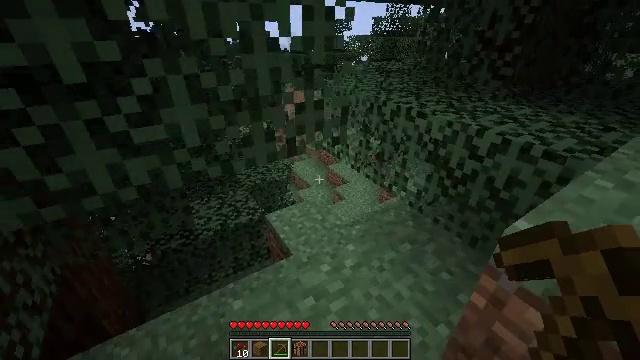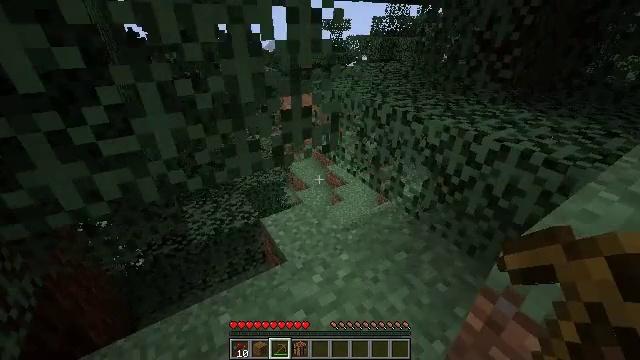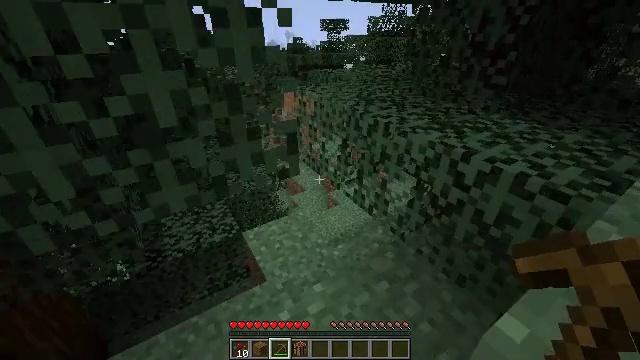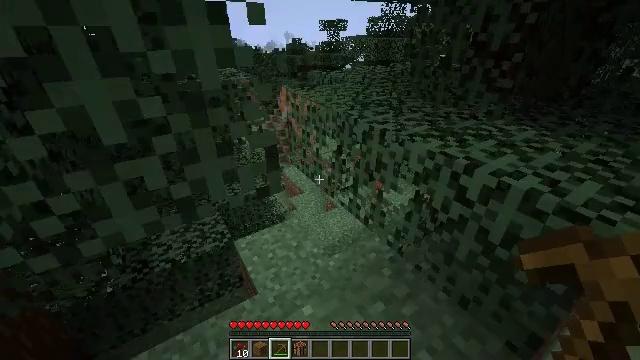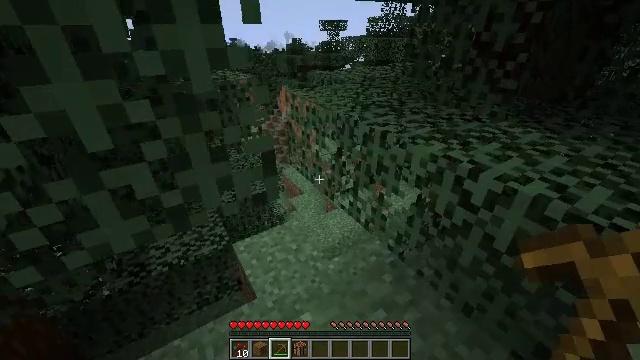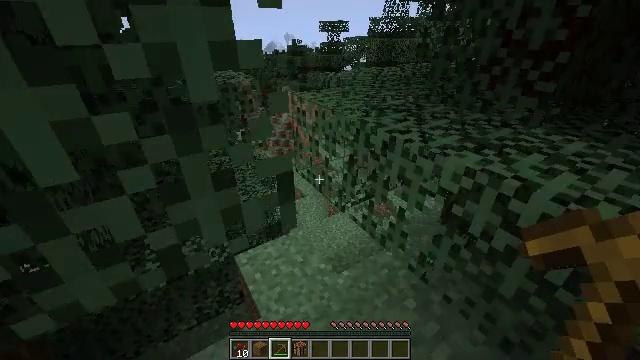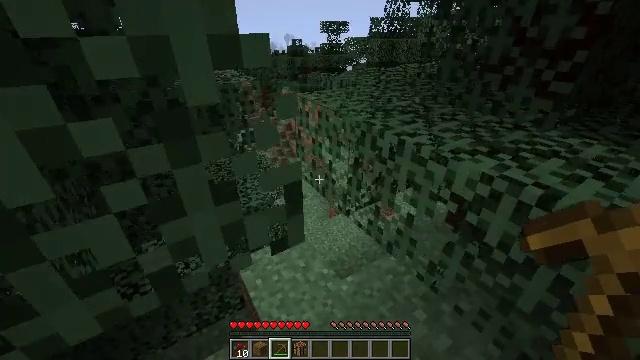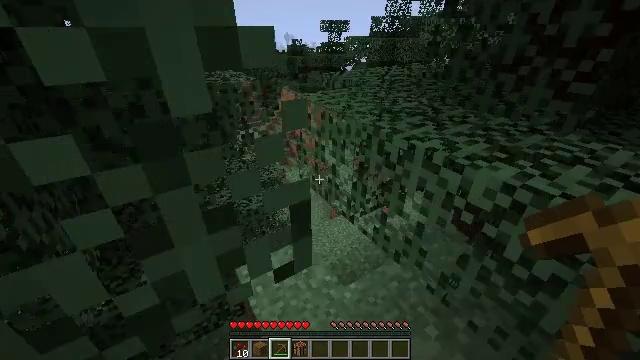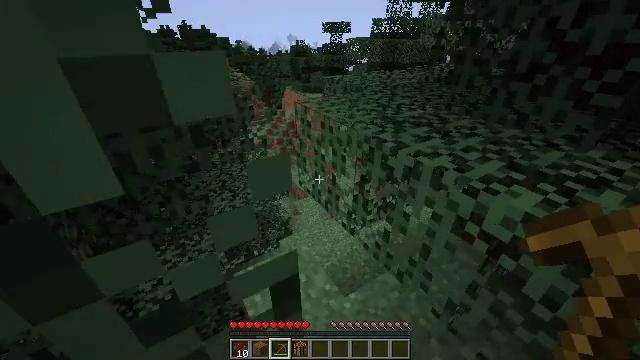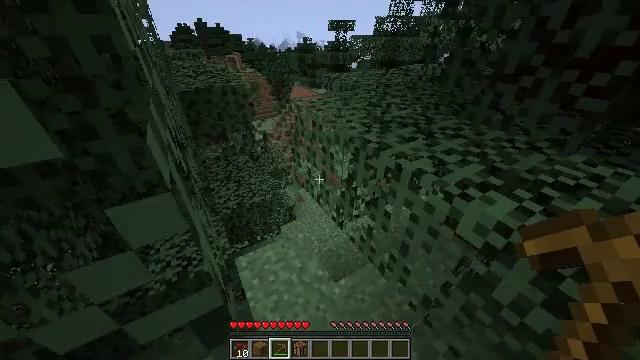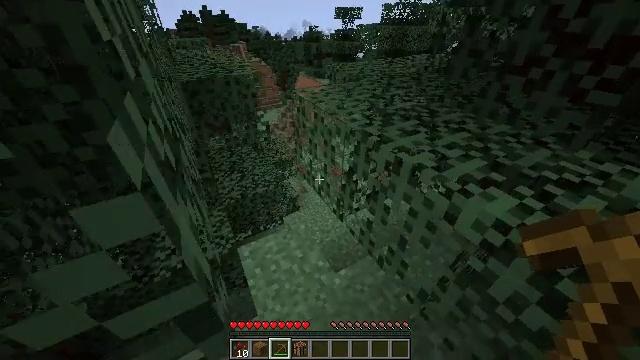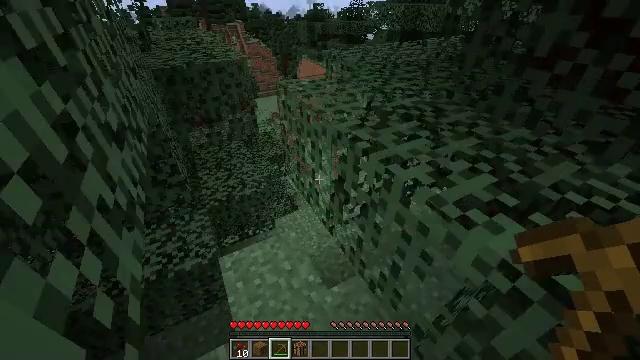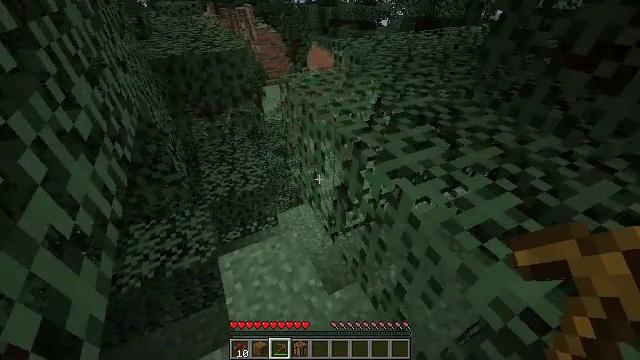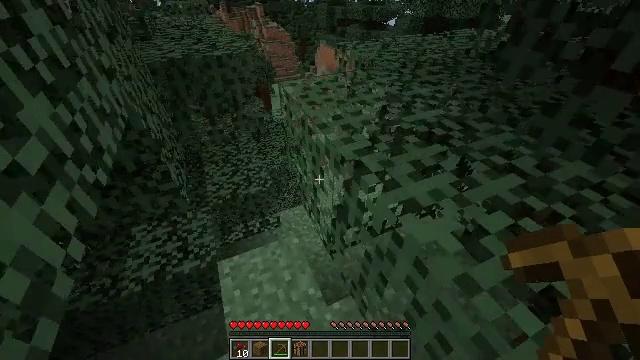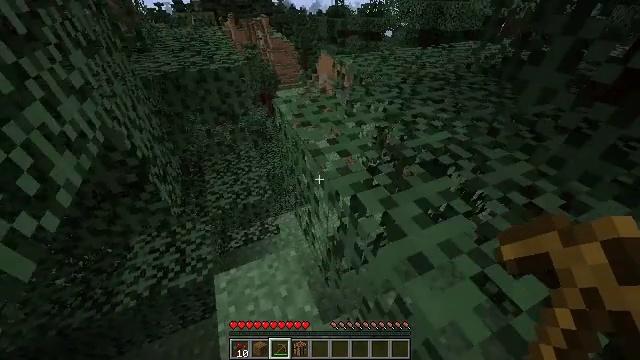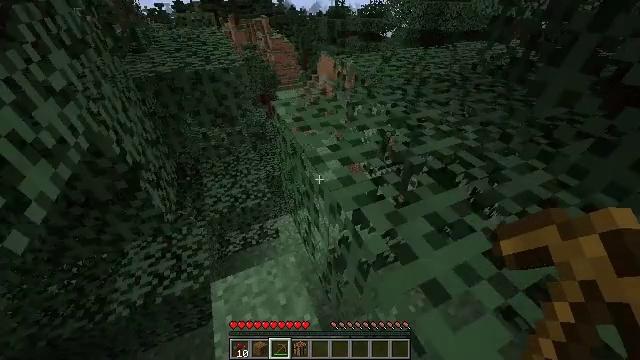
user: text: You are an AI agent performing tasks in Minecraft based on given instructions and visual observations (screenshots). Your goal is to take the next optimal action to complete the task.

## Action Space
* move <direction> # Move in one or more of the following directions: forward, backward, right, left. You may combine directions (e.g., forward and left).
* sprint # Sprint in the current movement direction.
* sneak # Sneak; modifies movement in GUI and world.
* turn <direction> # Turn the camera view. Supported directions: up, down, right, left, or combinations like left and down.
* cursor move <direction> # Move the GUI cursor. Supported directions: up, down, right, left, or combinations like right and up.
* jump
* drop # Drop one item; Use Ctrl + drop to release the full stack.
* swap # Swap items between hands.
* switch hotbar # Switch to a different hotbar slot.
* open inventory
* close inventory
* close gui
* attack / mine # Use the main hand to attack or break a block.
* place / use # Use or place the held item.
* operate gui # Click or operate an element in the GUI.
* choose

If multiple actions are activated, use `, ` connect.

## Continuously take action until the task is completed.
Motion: motion action
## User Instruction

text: Clear the sweet berry bush to collect the sweet berries.
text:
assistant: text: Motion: move forward and move right
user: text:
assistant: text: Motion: move forward and move right
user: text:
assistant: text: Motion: move forward
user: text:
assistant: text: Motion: move forward
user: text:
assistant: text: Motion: move forward
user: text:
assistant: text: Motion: move forward, sprint
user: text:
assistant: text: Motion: move forward, sprint
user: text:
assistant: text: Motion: move forward, sprint
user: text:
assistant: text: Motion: move forward, sprint, turn left and down
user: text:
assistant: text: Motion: move forward, sprint, turn left and down
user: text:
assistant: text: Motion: move forward, sprint, turn left and down
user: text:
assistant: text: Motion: move forward, sprint, turn left and down
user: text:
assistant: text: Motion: move forward, sprint, turn left and down
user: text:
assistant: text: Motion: move forward, sprint
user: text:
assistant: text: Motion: move forward, sprint
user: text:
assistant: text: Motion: move forward, sprint
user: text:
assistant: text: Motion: move forward, sprint
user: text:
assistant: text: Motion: move forward, sprint
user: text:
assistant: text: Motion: move forward, sprint
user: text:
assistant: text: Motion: move forward, sprint, turn up
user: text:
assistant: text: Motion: move forward, sprint
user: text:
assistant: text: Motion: move forward, sprint
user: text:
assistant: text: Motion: move forward, sprint
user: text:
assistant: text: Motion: move forward, sprint, turn right
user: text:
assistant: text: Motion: move forward, sprint, turn right
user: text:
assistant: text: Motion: move forward and move right, sprint, turn right
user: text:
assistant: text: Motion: move forward and move right, sprint, turn right
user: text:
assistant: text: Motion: move forward and move right, sprint
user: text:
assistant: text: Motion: move forward and move right, sprint
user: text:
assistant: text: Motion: move forward and move right, sprint, turn up